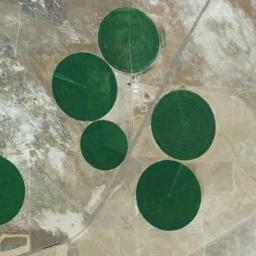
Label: circular_farmland